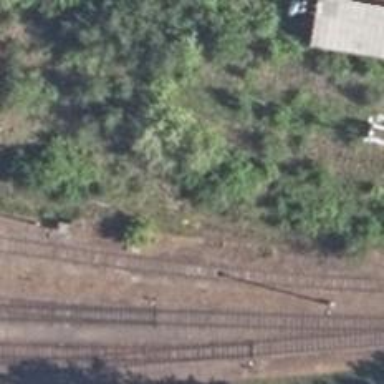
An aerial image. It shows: Abandoned railway yard.